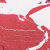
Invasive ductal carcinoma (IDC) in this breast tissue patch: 0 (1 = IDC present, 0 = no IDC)